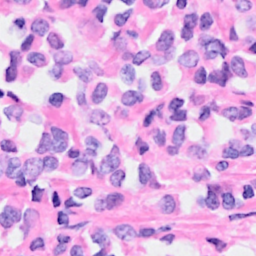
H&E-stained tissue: Breast